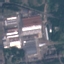
Land use / land cover: Industrial